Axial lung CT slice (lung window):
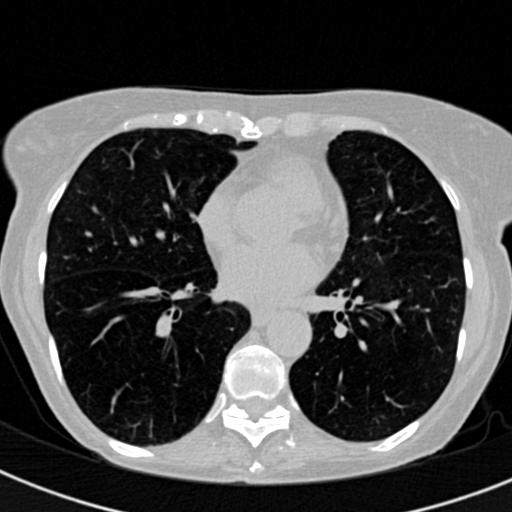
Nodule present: no